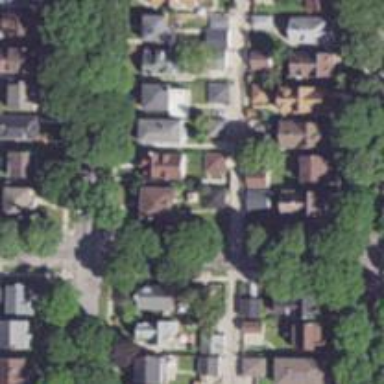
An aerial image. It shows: Alley classified as service road.